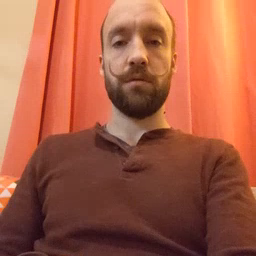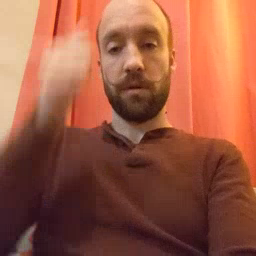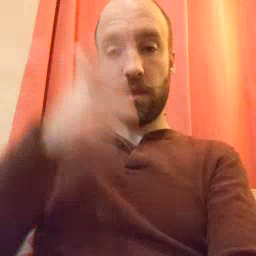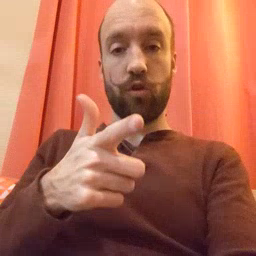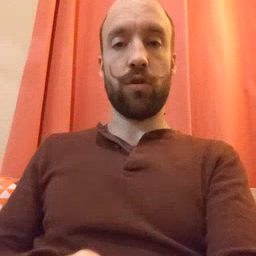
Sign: brother